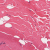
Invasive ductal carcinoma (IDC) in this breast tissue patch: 0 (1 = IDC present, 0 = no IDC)